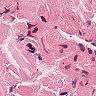
Metastatic tissue present: no